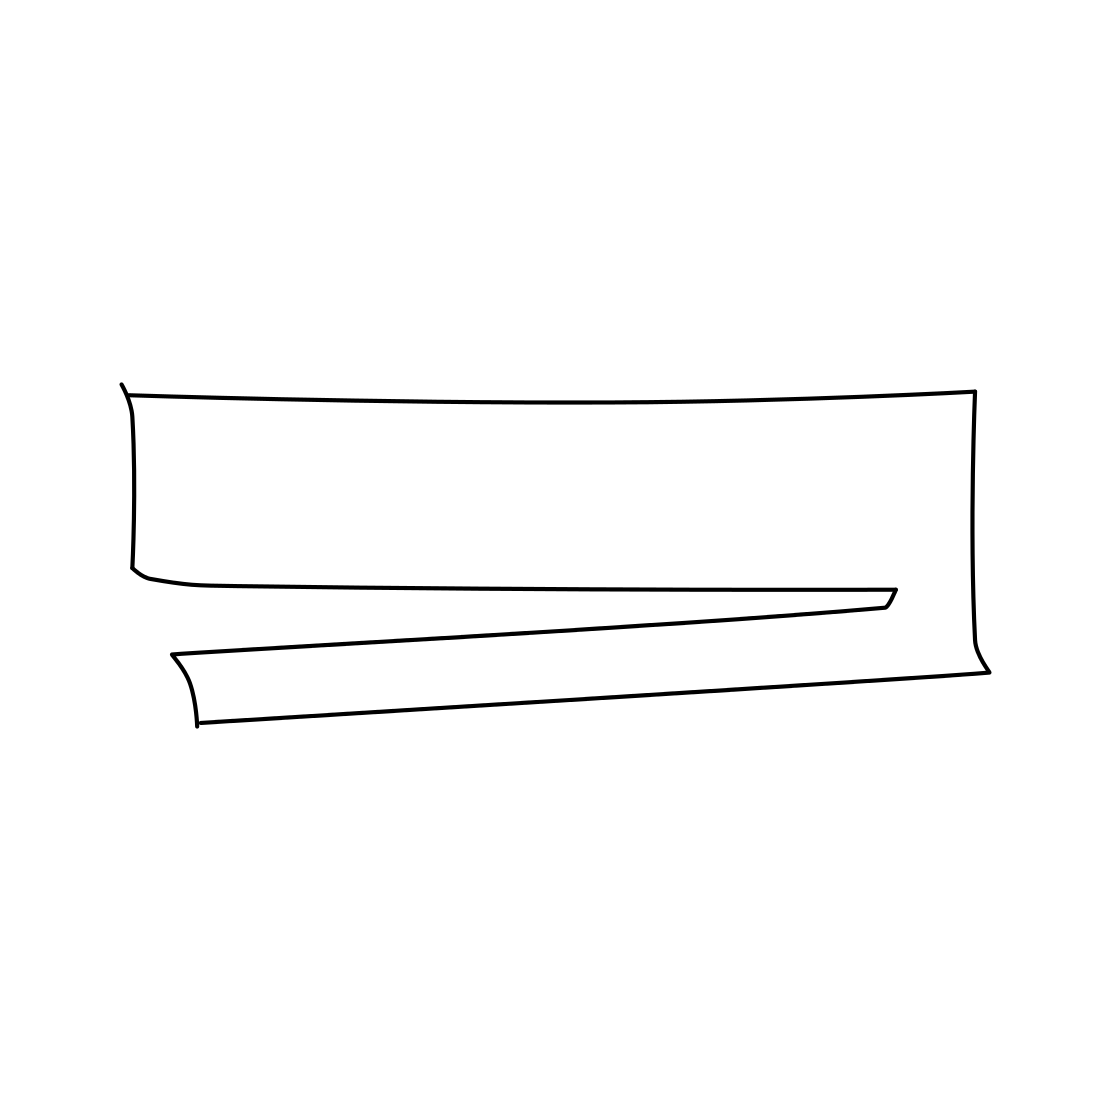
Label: stapler